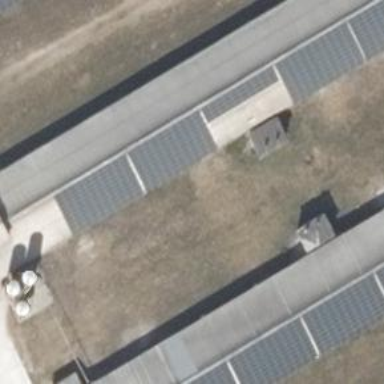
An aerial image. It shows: Solar-powered generator using photovoltaic technology. This small installation generates electricity through solar photovoltaic panels.